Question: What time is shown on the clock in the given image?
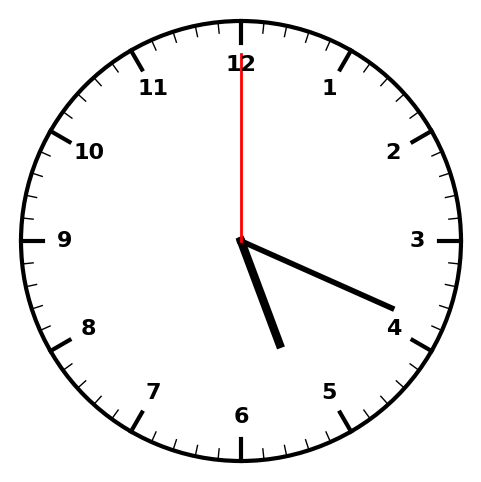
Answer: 05:19:00